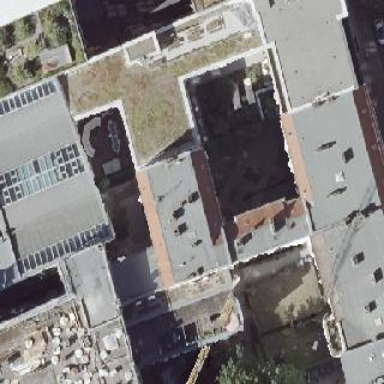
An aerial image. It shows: Commercial building.